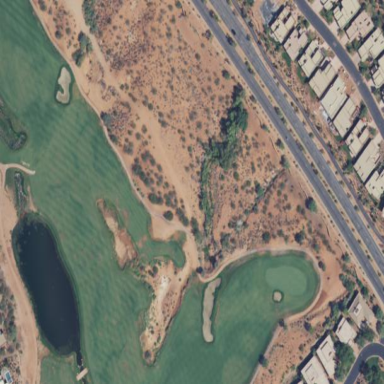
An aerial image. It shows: Rough area on grassy golf course.